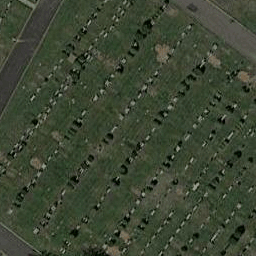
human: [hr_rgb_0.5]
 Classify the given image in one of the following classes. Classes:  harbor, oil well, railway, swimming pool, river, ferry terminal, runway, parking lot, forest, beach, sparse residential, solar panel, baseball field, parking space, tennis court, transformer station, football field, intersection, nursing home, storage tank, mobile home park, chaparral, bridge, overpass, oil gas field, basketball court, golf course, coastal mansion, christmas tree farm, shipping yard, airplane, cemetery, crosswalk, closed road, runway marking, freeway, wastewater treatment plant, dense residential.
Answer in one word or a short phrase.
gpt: cemetery